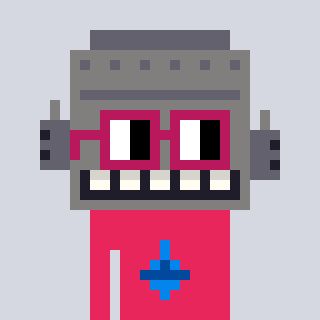
a pixel art character with square dark red glasses, a robot-shaped head and a redpinkish-colored body on a cool background